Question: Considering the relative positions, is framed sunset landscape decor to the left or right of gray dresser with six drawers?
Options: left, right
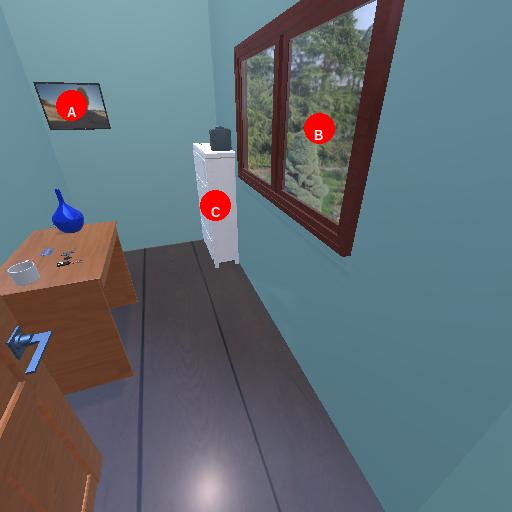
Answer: left